Aerial crown-view tile of a tropical tree (Barro Colorado Island, Panama), acquired 20241112:
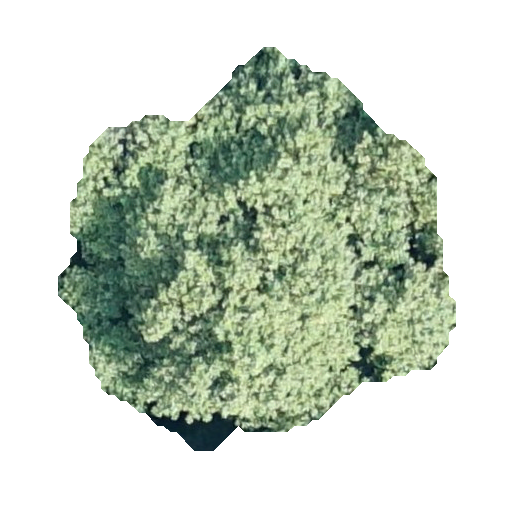
Species: Hieronyma alchorneoides
GBIF accepted scientific name: Hieronyma alchorneoides
Crown area: 170.285 m²